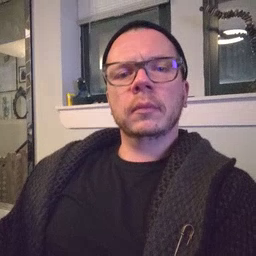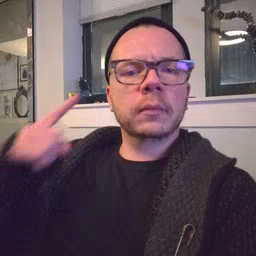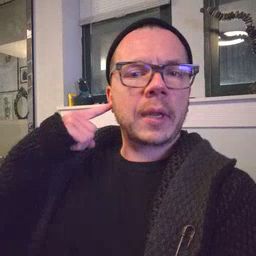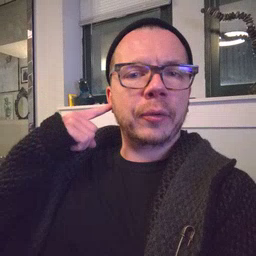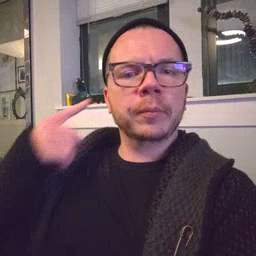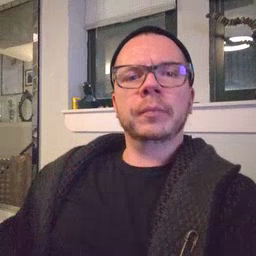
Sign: ear